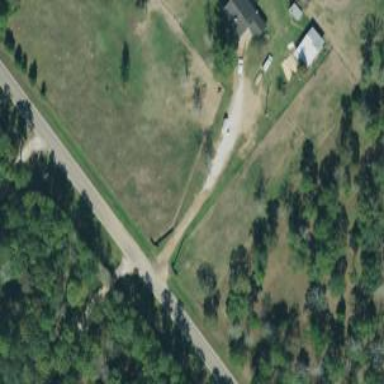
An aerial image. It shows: Driveway leading to service road.